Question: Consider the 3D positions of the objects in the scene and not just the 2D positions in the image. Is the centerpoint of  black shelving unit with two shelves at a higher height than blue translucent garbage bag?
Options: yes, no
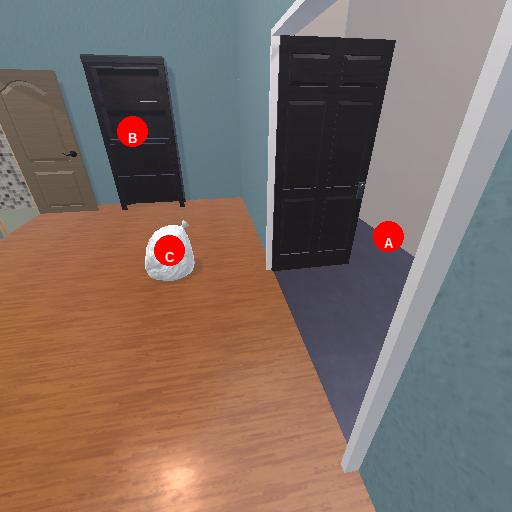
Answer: yes